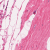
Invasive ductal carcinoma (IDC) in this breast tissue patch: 0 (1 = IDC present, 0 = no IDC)